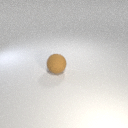
large brown rubber sphere